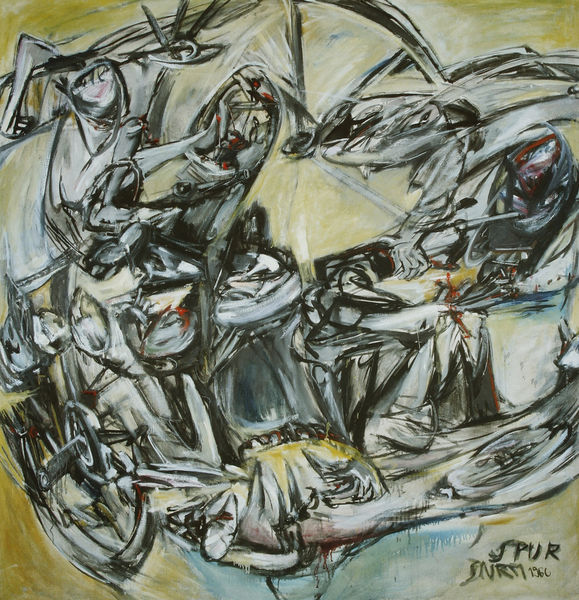
Titel: Martyrium II
Künstler: Helmut Sturm
Institution: Im Besitz des Künstlers
Schlagwörter: blau, hand, kampf, kopf, körper, gelb, menschen, bewegung, grau, köpfe, schwarz, weiss, rot, menge, arm, arme, hände, signatur, figur, kontrast, kreis, rund, chaos, hellblau, moderne, abstrakt, modern, wüst, formen, figuren, rad, spur, wagenrad, gewalt, sturm, sport, ring, leiber, blut, wirbel, form, dynamik, beckmann, sturz, unfall, wut, verletzung, radrennen, geschwindigkeit, grotesk, geister, groteske, akrobatik, heftig, absurd, aggression, durm